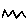
Label: zigzag